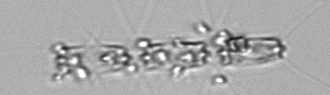
Label: Chaetoceros_didymus_TAG_external_flagellate